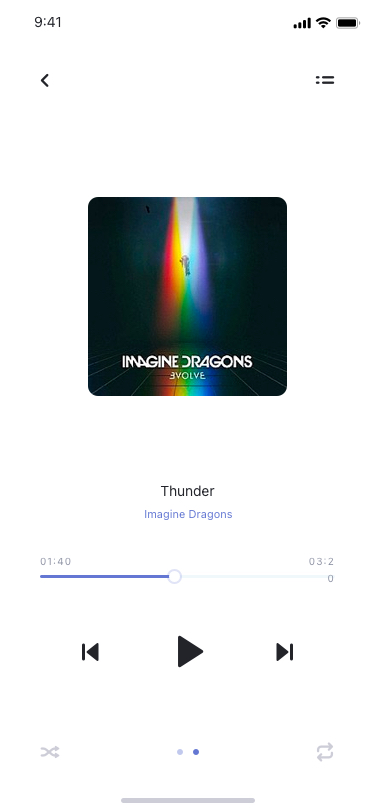
Text in this UI design:
01:40
03:20
Imagine Dragons
Thunder